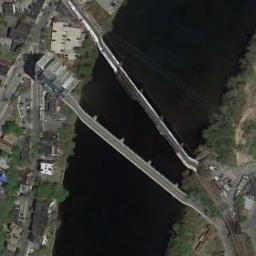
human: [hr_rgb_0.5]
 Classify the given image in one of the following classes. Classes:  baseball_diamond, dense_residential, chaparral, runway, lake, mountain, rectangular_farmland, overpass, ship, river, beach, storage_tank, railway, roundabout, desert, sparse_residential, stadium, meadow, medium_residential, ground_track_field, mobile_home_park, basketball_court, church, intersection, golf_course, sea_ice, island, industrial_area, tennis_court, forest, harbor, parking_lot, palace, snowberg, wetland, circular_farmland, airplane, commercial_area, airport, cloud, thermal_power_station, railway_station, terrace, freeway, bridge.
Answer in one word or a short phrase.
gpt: bridge